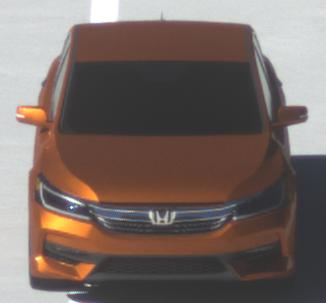
Make: Honda
Model: Accord Hybrid
Detailed model: 9. Generation
Model produced from: 2015
Model produced until: 2019
Doors: 4
Color: orange
Road condition: dry road
Daytime: morning or afternoon
Contrast: high contrast